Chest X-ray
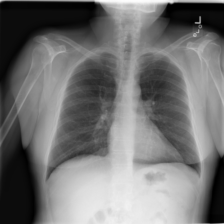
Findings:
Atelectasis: negative
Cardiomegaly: negative
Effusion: negative
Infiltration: negative
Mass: negative
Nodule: negative
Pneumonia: negative
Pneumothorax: negative
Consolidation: negative
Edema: negative
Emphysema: negative
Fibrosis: negative
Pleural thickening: negative
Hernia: negative